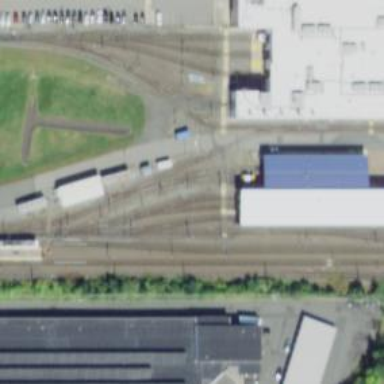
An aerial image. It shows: Light rail yard with electrified contact lines.